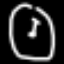
Label: clock